Question: I am cleaning a csv file on jupyter to do machine learning.
However, several columns have string values, like the column "description":

I know I need to use NLP to clean, but could not find how to do it on jupyter.
Could you advice me how to convert these values to numeric values?
Thank you
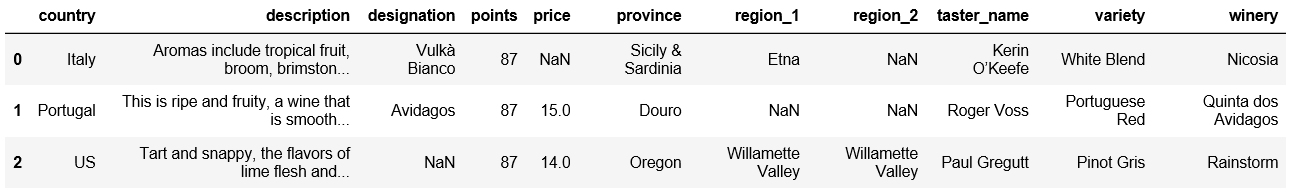
Answer: Numerical values are better for creating learning models than words or images.
Common machine learning algorithms expect a numerical input.
> The technique used to convert a word to a corresponding numerical value is called word embedding.
In <URL>.
Bag of words, <URL> can be used for implementing this.
It is generally advisable to ignore those fields which wouldn't be significant for the model.So include description only if is absolutely essential.